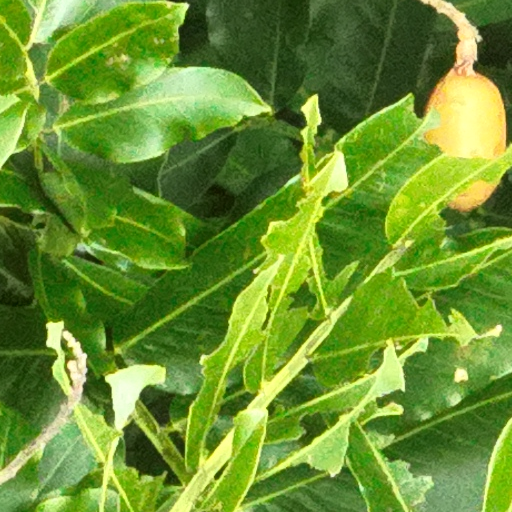
Species: Dipteryx oleifera
GBIF accepted scientific name: Dipteryx oleifera
Crown area (m\u00b2): 180.172